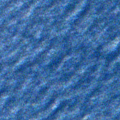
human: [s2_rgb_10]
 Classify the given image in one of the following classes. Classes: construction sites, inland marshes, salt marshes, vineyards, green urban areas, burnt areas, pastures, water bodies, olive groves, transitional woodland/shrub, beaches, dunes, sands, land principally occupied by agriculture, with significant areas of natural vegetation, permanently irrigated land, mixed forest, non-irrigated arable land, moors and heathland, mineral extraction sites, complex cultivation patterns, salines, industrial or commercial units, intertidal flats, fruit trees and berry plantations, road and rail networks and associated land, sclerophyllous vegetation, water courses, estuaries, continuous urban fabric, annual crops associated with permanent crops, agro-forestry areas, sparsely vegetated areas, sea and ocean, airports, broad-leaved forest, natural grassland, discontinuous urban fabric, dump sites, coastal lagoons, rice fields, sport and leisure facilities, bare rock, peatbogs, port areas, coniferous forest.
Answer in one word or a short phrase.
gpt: sea and ocean